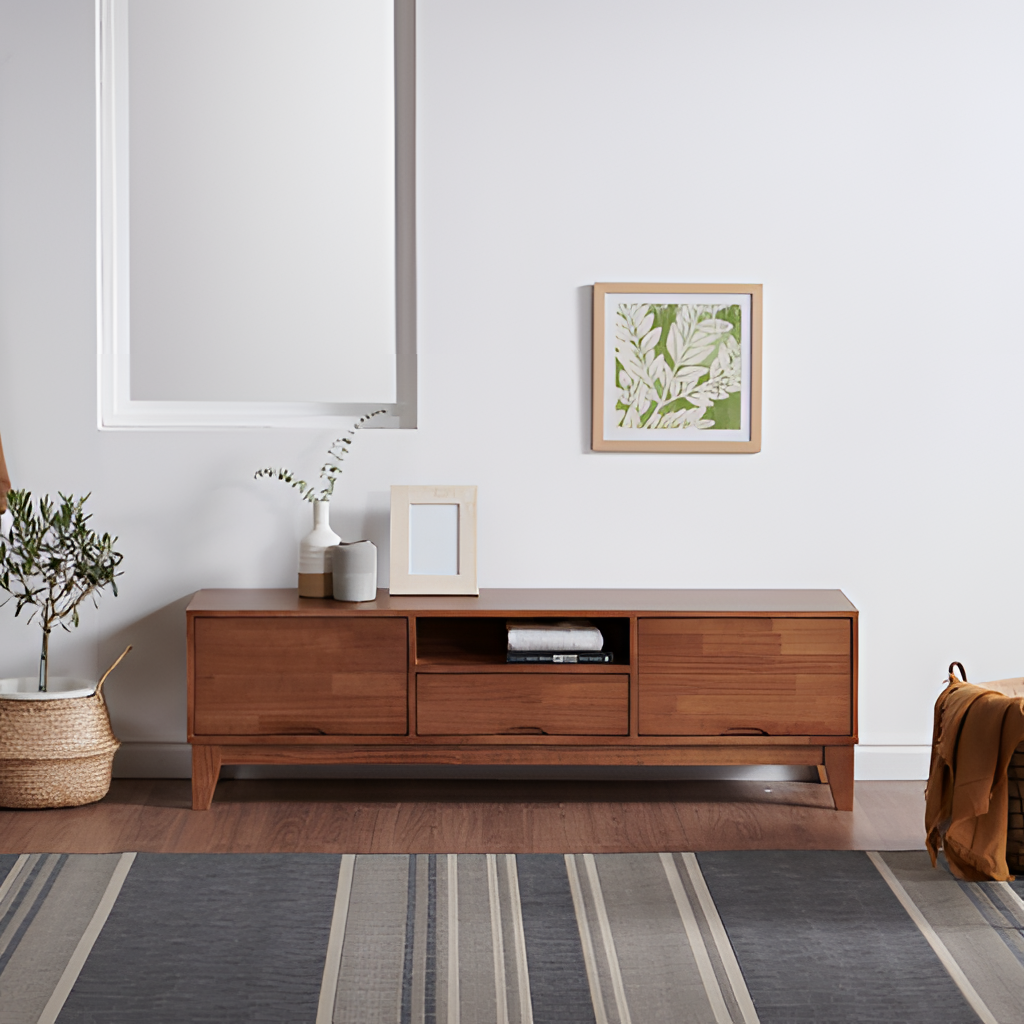
living room, wood media console, minimalist, wood flooring, with plank pattern, white paint wallpaper, with solid pattern